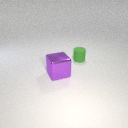
small green rubber cylinder to the right of large purple metal cube